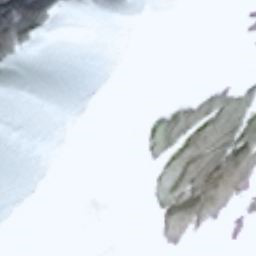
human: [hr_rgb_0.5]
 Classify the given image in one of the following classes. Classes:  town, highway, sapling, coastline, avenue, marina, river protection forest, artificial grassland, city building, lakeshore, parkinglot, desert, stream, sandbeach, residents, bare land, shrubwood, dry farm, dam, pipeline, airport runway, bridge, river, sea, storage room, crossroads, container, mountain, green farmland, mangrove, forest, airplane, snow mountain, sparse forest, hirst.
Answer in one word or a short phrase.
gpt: snow mountain